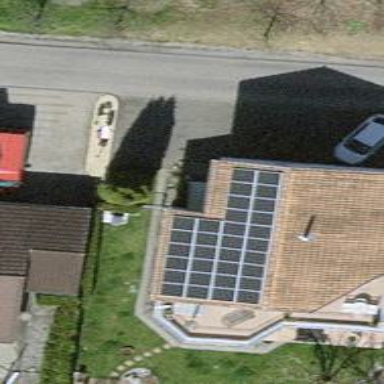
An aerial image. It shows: Solar power generator utilizing photovoltaic technology with solar photovoltaic panels.